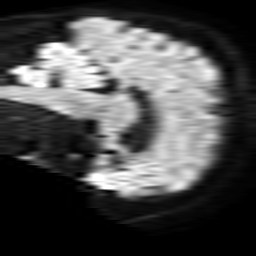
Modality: TRACE
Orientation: sagittal
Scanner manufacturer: philips
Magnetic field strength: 1.5 T
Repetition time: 3.519 s
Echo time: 0.07117 s